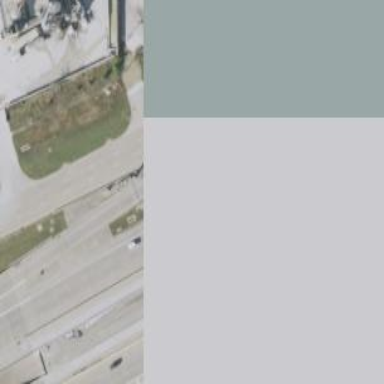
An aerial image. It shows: Toll gantry on the road.